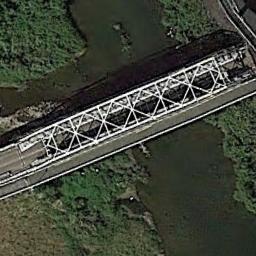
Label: bridge